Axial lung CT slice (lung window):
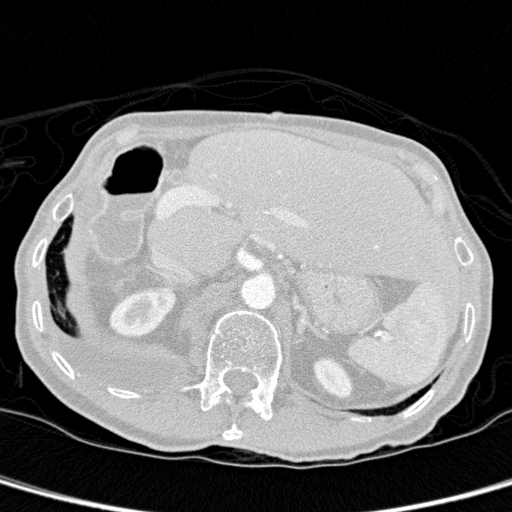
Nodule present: no